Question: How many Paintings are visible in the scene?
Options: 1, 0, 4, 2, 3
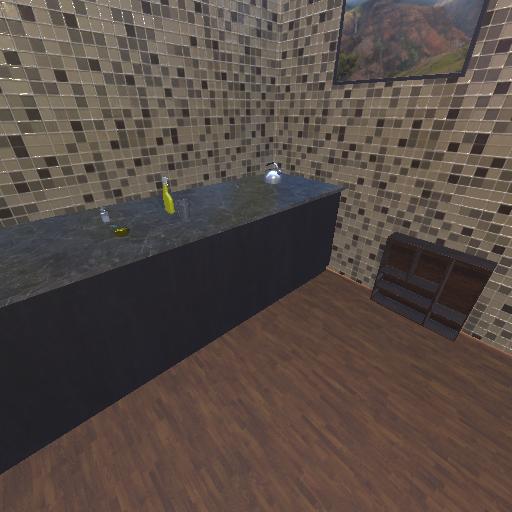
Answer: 1